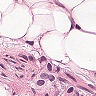
Metastatic tissue present: yes